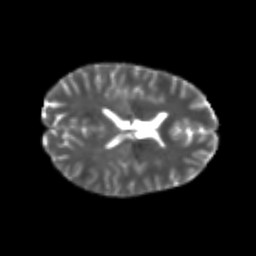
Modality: T2w
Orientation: axial
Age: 25
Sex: female
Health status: healthy
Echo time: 0.074 s